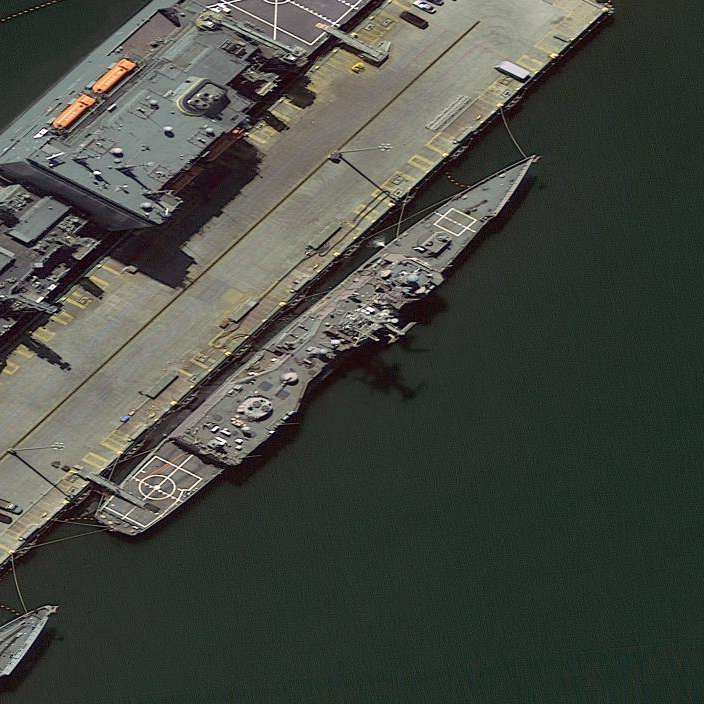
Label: Ticonderoga-class_cruiser